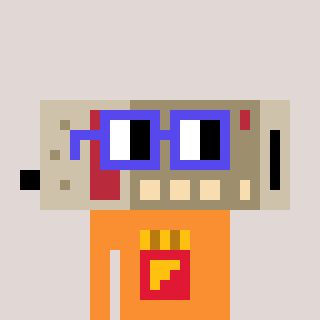
a pixel art character with square blue glasses, a cordless phone-shaped head and a orange-colored body on a warm background